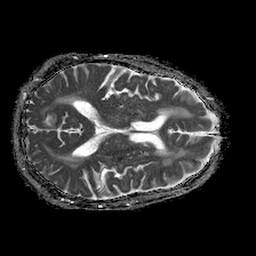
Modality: ADC
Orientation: axial
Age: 68
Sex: male
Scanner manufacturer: philips
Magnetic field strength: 1.5 T
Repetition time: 4.6 s
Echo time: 0.08517 s